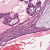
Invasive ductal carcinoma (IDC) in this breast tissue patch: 1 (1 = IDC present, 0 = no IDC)